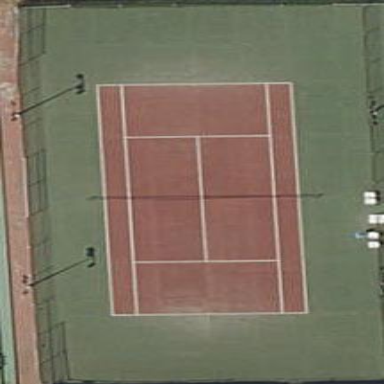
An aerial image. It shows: Tennis court on the leisure land pitch.